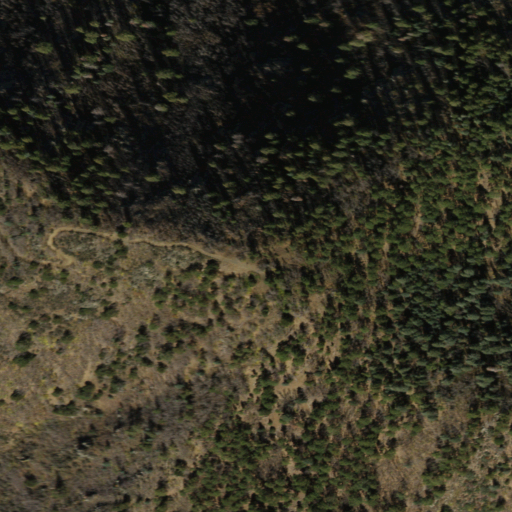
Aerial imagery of mountain in Arizona named Mount Tritle containing evergreen forest and shrub